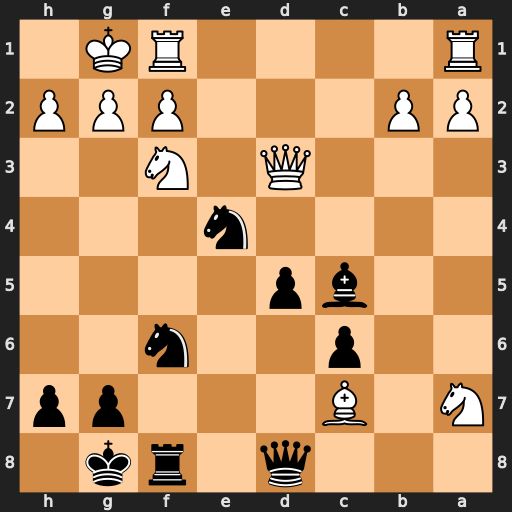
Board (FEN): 3q1rk1/N1B3pp/2p2n2/2bp4/4n3/3Q1N2/PP3PPP/R4RK1
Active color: b
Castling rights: -
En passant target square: -
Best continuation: Qxc7 Nxc6 Qxc6